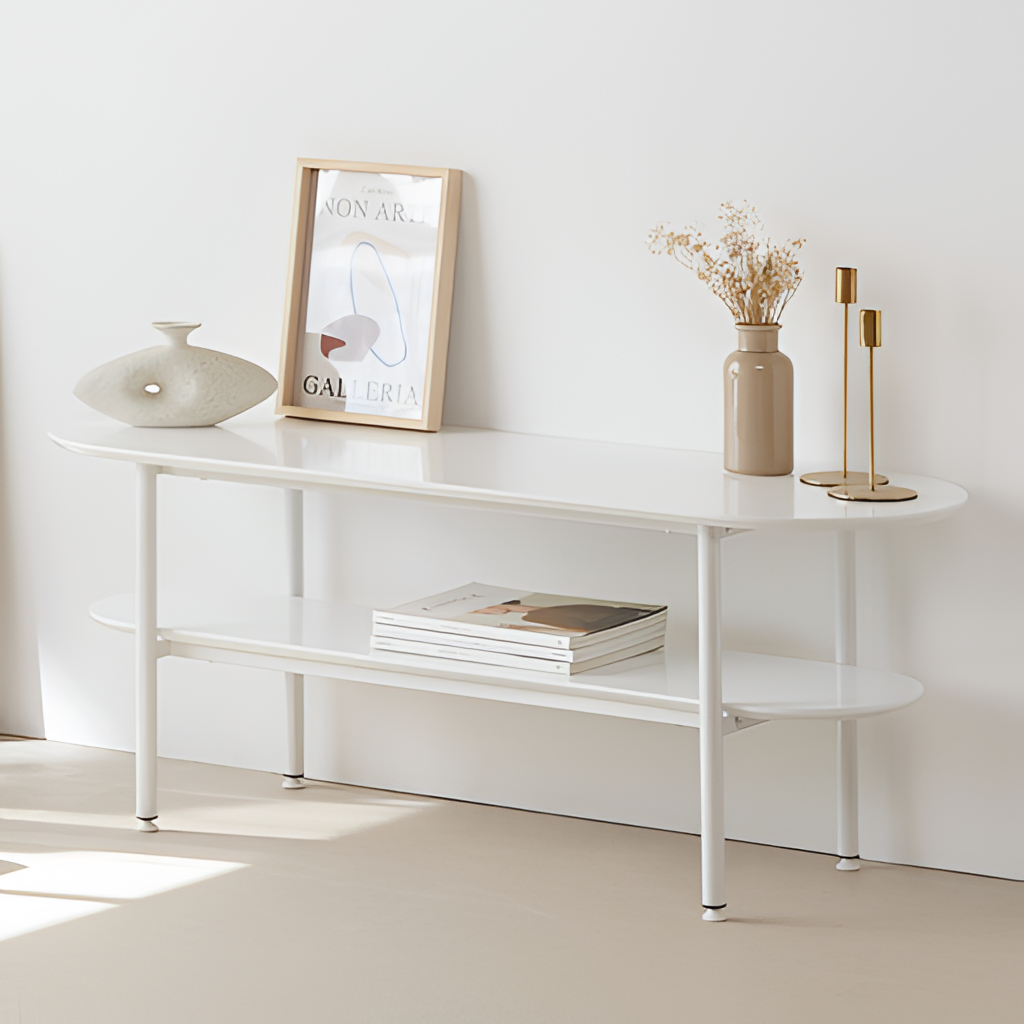
living room, white metal console table, minimalist, tile flooring, with smooth pattern, white paint wallpaper, with solid pattern